Question: I am learning Java OOP reading a book, and it doesn't explain very well the sub classes topic. I am trying to make a class that solves a system of equations, you can find the code <URL>.
The class 'sistemi' solves systems of 2 equations and the subclass 'sistemi3eq' solves systems with 3 equations. NetBeans is giving me this error:

I haven't found a lot of documentation. Do you have any suggestion? How could I improve my code?
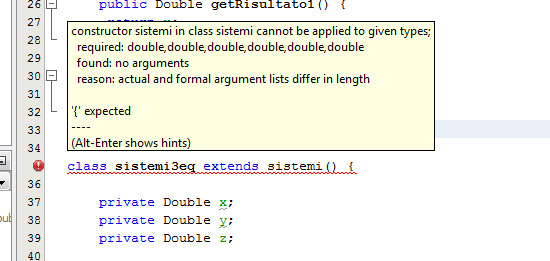
Answer: Your class name don't (and can't) have '()' so why you do 'extends sistemi()'?
Just 'extends sistemi'